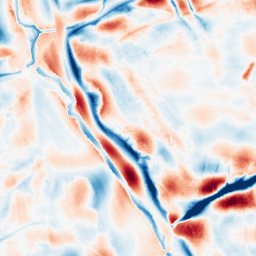
Category: wavelet
Decomposition family: wavelet_biorthogonal
Decomposition parameters: wavelet: bior3.5
level: 5
Upsampling method: sinc_hamming
Upsampling parameters: scale: 4
kernel_size: 8
Upsampling scale: 4